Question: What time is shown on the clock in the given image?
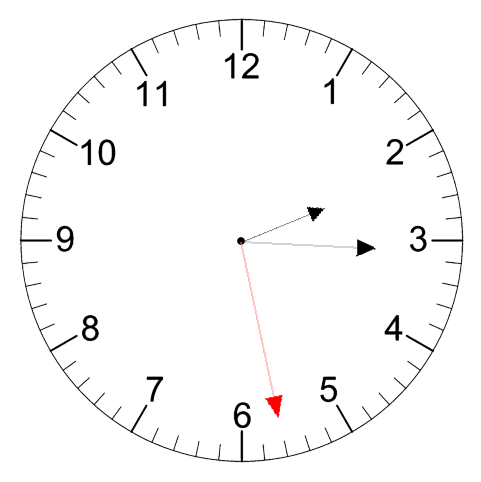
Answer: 02:15:28